Chest X-ray. View position: PA
Patient age: 44
Patient sex: F
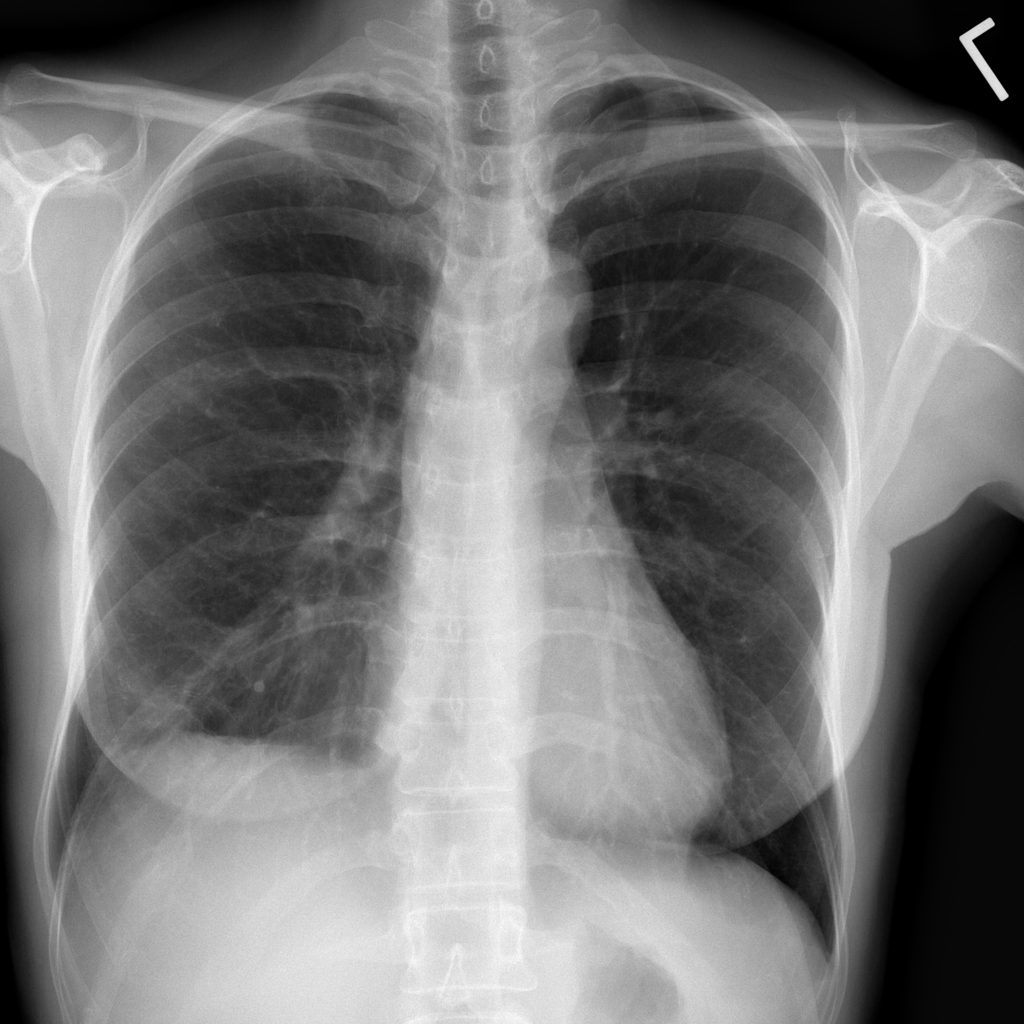
Finding: Pneumothorax